Question: I have UICollection view working with self sizing cells as shown on WWDC 2014.
I want to put it inside a UITableViewCell and display a cloud of tags (good reference of what I want to achieve is in Foursquare application:
My problem is that with self sizing cells, content size is returned not properly.
I prepared some quick demo to show the problem:
'''
- (void)viewDidLoad
{
[super viewDidLoad];
self.elements = [NSMutableArray array];
for (int i = 0; i < 23; i++)
{
[self.elements addObject:[self randomString]];
}
UICollectionViewFlowLayout* layout = [[UICollectionViewFlowLayout alloc] init];
layout.estimatedItemSize = CGSizeMake(50, 30);
self.collectionView=[[UICollectionView alloc] initWithFrame:self.view.frame collectionViewLayout:layout];
[self.collectionView setDataSource:self];
[self.collectionView setDelegate:self];
UINib *cellNib = [UINib nibWithNibName:@"CustomCell" bundle:nil];
[self.collectionView registerNib:cellNib forCellWithReuseIdentifier:@"CustomCell"];
[self.collectionView setBackgroundColor:[UIColor blueColor]];
[self.view addSubview:self.collectionView];
}
- (void) viewDidAppear:(BOOL)animated
{
[super viewDidAppear:animated];
self.collectionView.frame = CGRectMake(0, 0, self.collectionView.frame.size.width, self.collectionView.contentSize.height);
}
- (NSInteger)collectionView:(UICollectionView *)collectionView numberOfItemsInSection:(NSInteger)section
{
return [self.elements count];
}
- (UICollectionViewCell *)collectionView:(UICollectionView *)collectionView cellForItemAtIndexPath:(NSIndexPath *)indexPath
{
CustomCell* cell=[collectionView dequeueReusableCellWithReuseIdentifier:@"CustomCell" forIndexPath:indexPath];
cell.customLabel.text = [self.elements objectAtIndex:[indexPath row]];
return cell;
}
'''
When I do it old way and remove estimatedItemSize and use itemSize instead or delegate method to calculate a size - it works properly, so I think it is using estimatedItem size to get content size.
Is there any way to make it work with self sizing cells and autoresize UICollectionView to it's content ?
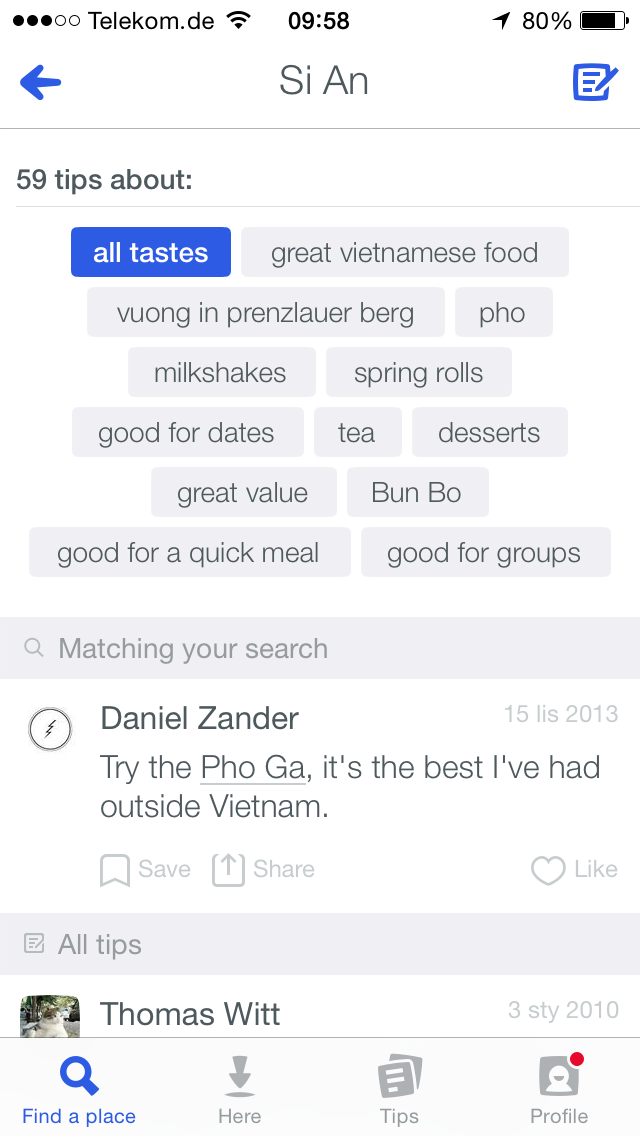
Answer: I ended up calculating the size on my own:
'''
- (CGSize) sizeForCellAtIndexPath:(NSIndexPath*) indexPath isMoreButton:(BOOL) isMoreButton
{
TagCell* cell = (TagCell*) [[LayoutHelper sharedLayoutHelper] collectionCellFromNib:@"TagCell"];
cell.tagLabel.text = [self.contactHashTags objectAtIndex:indexPath.row];
CGSize size = [cell systemLayoutSizeFittingSize:UILayoutFittingCompressedSize];
CGSizeMake(size.width, cell.frame.size.height);
}
- (CGSize) sizeForCellAtIndexPath:(NSIndexPath*) indexPath isMoreButton:(BOOL) isMoreButton
{
CGSize size = [self.dataSource sizeForCellAtIndexPath:indexPath isMoreButton:isMoreButton];
//limit cell to view width
size.width = MIN(size.width, self.frame.size.width);
return size;
}
'''